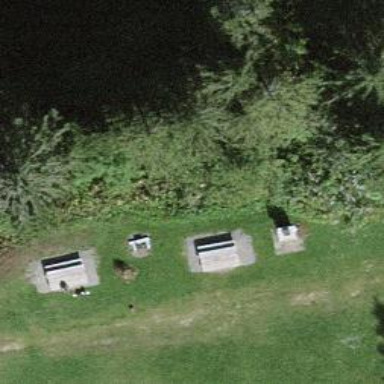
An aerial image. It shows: Picnic table located in leisure land area.